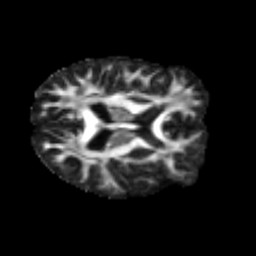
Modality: FA
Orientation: axial
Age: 24
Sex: male
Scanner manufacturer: siemens
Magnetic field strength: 3 T
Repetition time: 2.3 s
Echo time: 0.085 s